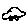
Label: car